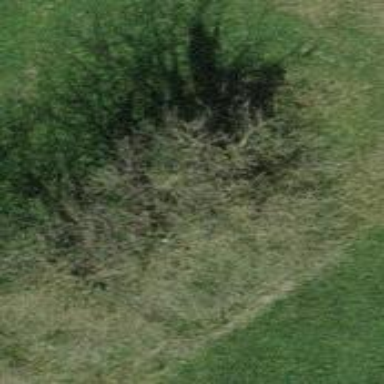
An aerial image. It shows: Beautiful tree in nature.